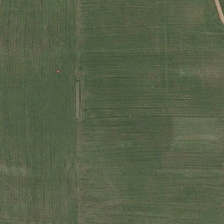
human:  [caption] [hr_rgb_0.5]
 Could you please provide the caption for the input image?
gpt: this striped meadow has a curved dirt road and several trees decorating its coner .

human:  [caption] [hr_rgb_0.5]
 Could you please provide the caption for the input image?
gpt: there is lawn sandwiched between two crossed road and a path with trees along .

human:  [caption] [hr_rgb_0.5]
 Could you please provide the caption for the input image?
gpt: there are thwatwise and vertical parts in the meadow .

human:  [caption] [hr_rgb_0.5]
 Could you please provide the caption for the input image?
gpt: there is lawn sandwiched between two crossed road and a path with trees along .

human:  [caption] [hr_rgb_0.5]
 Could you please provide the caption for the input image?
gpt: several green trees are near a piece of green meadow .